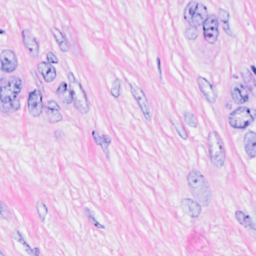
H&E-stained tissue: Breast